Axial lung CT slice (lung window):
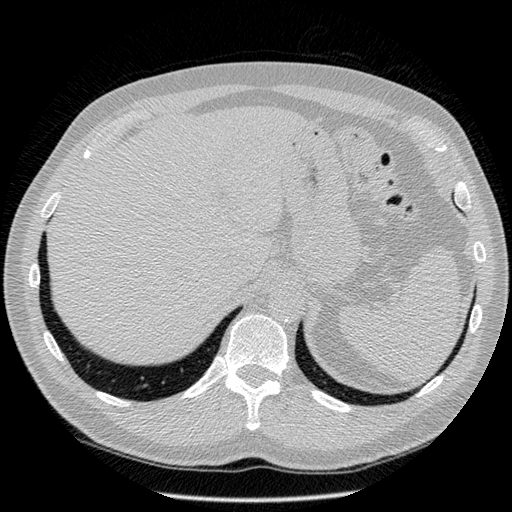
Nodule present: no